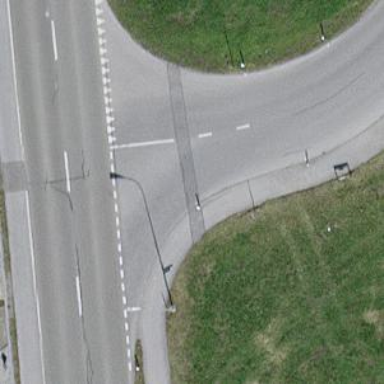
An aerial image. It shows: Asphalt sidewalk along the footway.